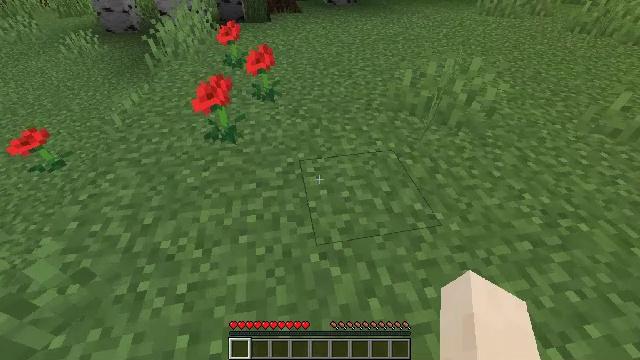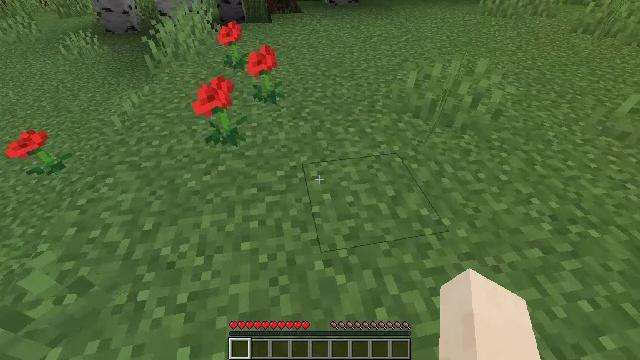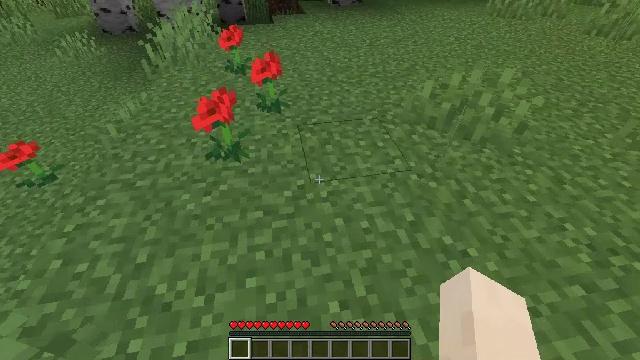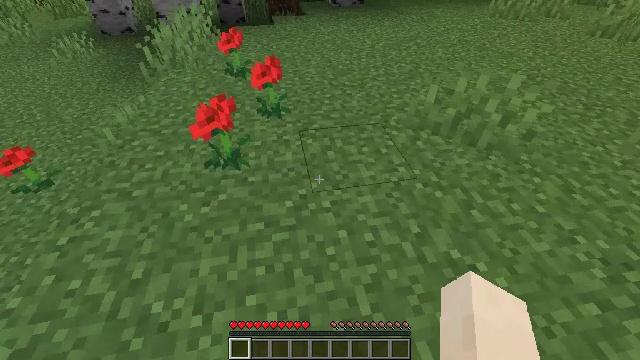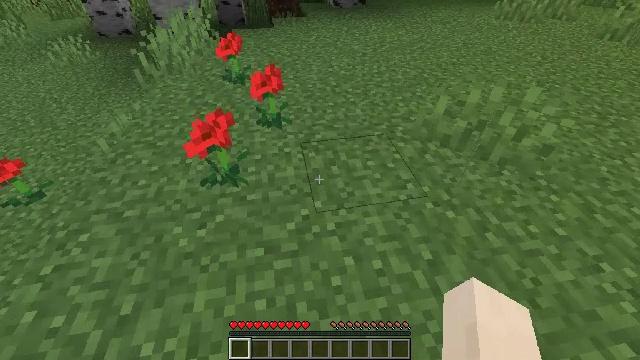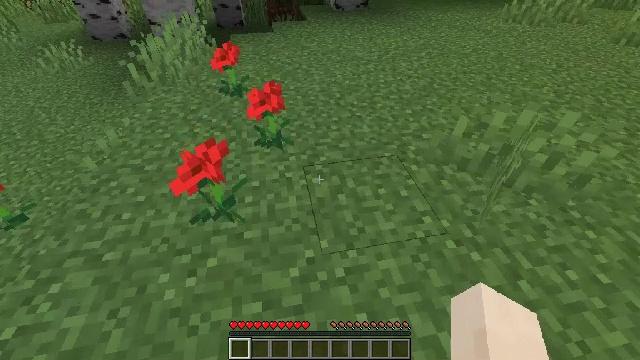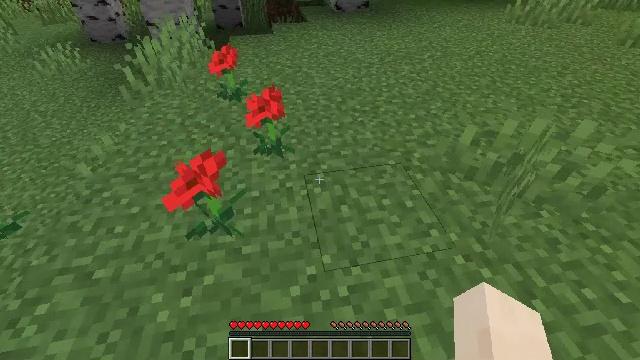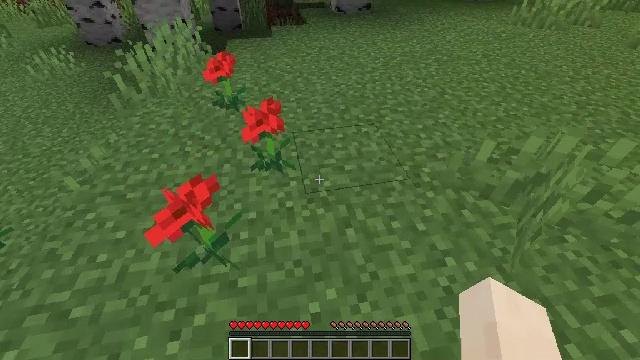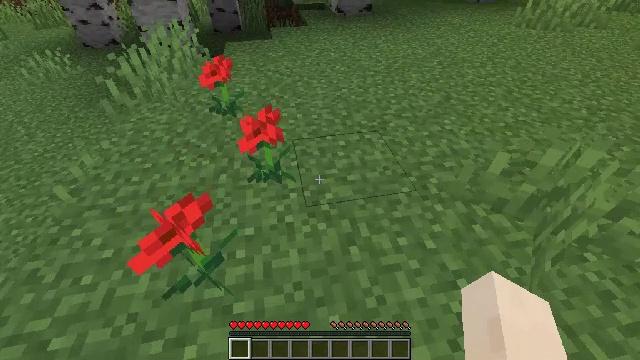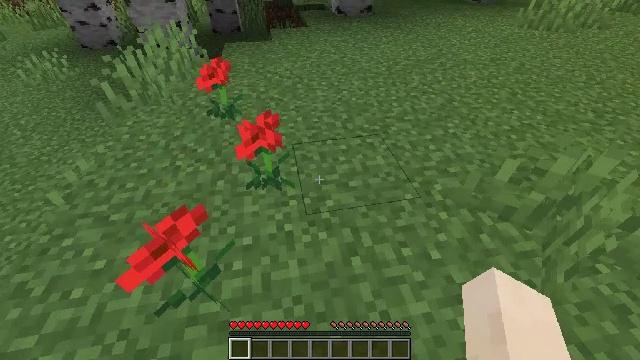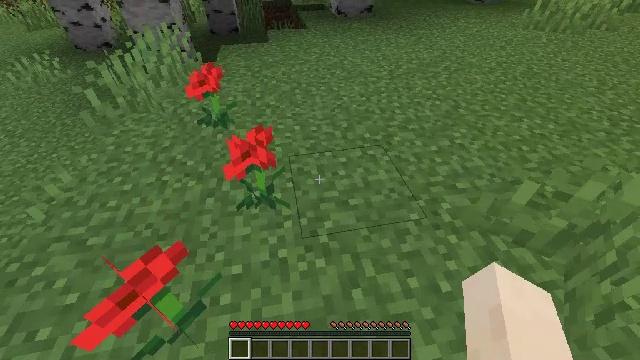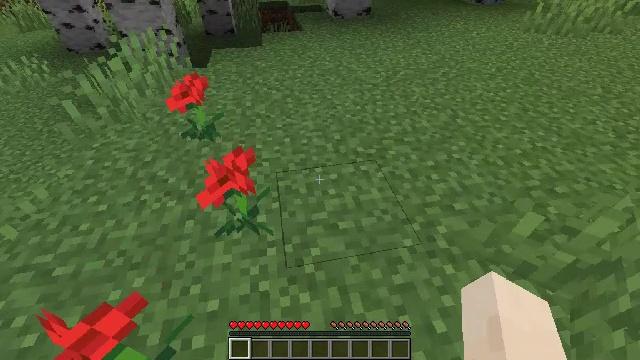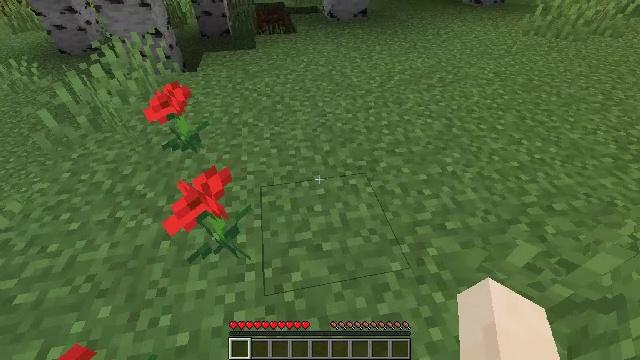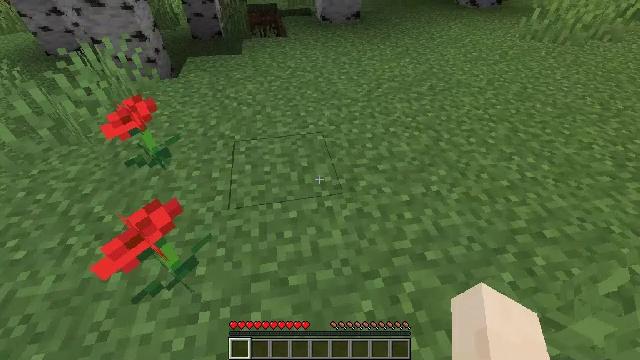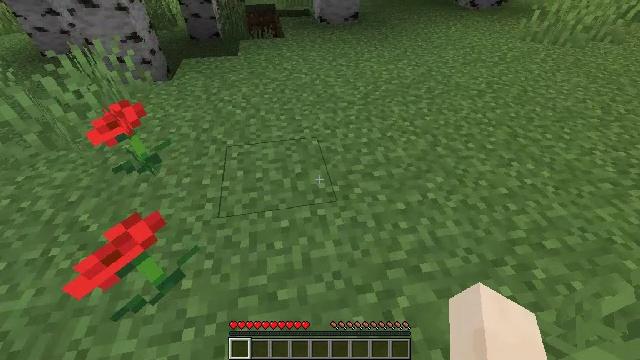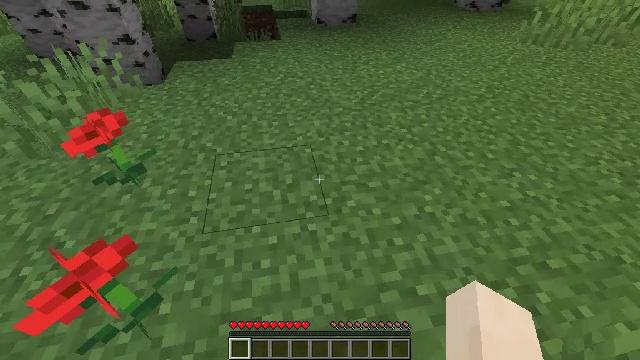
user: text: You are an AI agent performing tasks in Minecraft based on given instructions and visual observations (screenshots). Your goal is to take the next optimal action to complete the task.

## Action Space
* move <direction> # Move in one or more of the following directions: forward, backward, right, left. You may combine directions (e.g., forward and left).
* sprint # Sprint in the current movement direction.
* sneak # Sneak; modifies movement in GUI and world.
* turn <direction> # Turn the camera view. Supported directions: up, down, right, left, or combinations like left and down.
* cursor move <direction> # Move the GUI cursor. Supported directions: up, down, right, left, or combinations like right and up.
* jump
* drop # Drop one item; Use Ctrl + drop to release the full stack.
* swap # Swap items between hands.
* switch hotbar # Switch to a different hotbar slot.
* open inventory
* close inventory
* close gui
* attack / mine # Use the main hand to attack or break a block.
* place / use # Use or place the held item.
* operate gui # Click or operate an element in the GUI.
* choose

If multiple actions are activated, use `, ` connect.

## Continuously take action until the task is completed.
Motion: motion action
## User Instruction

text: Drop a lilac.
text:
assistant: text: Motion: move forward
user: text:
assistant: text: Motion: move forward
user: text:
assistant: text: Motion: move forward
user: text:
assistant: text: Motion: move forward
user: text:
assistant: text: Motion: move forward
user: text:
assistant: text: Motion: move forward
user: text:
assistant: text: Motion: move forward
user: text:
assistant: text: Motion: move forward
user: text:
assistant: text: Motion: move forward
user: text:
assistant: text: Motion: move forward and move right
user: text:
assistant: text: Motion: move forward and move right
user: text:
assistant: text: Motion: move forward and move right
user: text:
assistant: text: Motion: move forward and move right
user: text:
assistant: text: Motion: move forward
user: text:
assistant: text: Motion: move forward
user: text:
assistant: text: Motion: move forward
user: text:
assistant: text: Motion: move forward
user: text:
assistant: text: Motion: move forward
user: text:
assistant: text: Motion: move forward
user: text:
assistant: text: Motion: move forward
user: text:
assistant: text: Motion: move forward
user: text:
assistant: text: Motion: move forward
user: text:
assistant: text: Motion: move forward
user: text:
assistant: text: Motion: move forward
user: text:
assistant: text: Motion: move forward
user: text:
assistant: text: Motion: move forward
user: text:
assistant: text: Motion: move forward
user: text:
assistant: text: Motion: move forward
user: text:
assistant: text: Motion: move forward
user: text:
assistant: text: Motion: move forward